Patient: sex F, age 52
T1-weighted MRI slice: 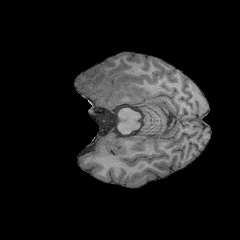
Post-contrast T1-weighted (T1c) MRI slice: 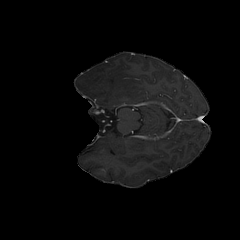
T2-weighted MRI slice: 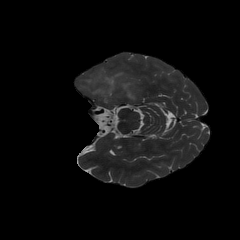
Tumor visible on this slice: yes
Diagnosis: Glioblastoma, IDH-wildtype
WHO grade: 4